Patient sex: F
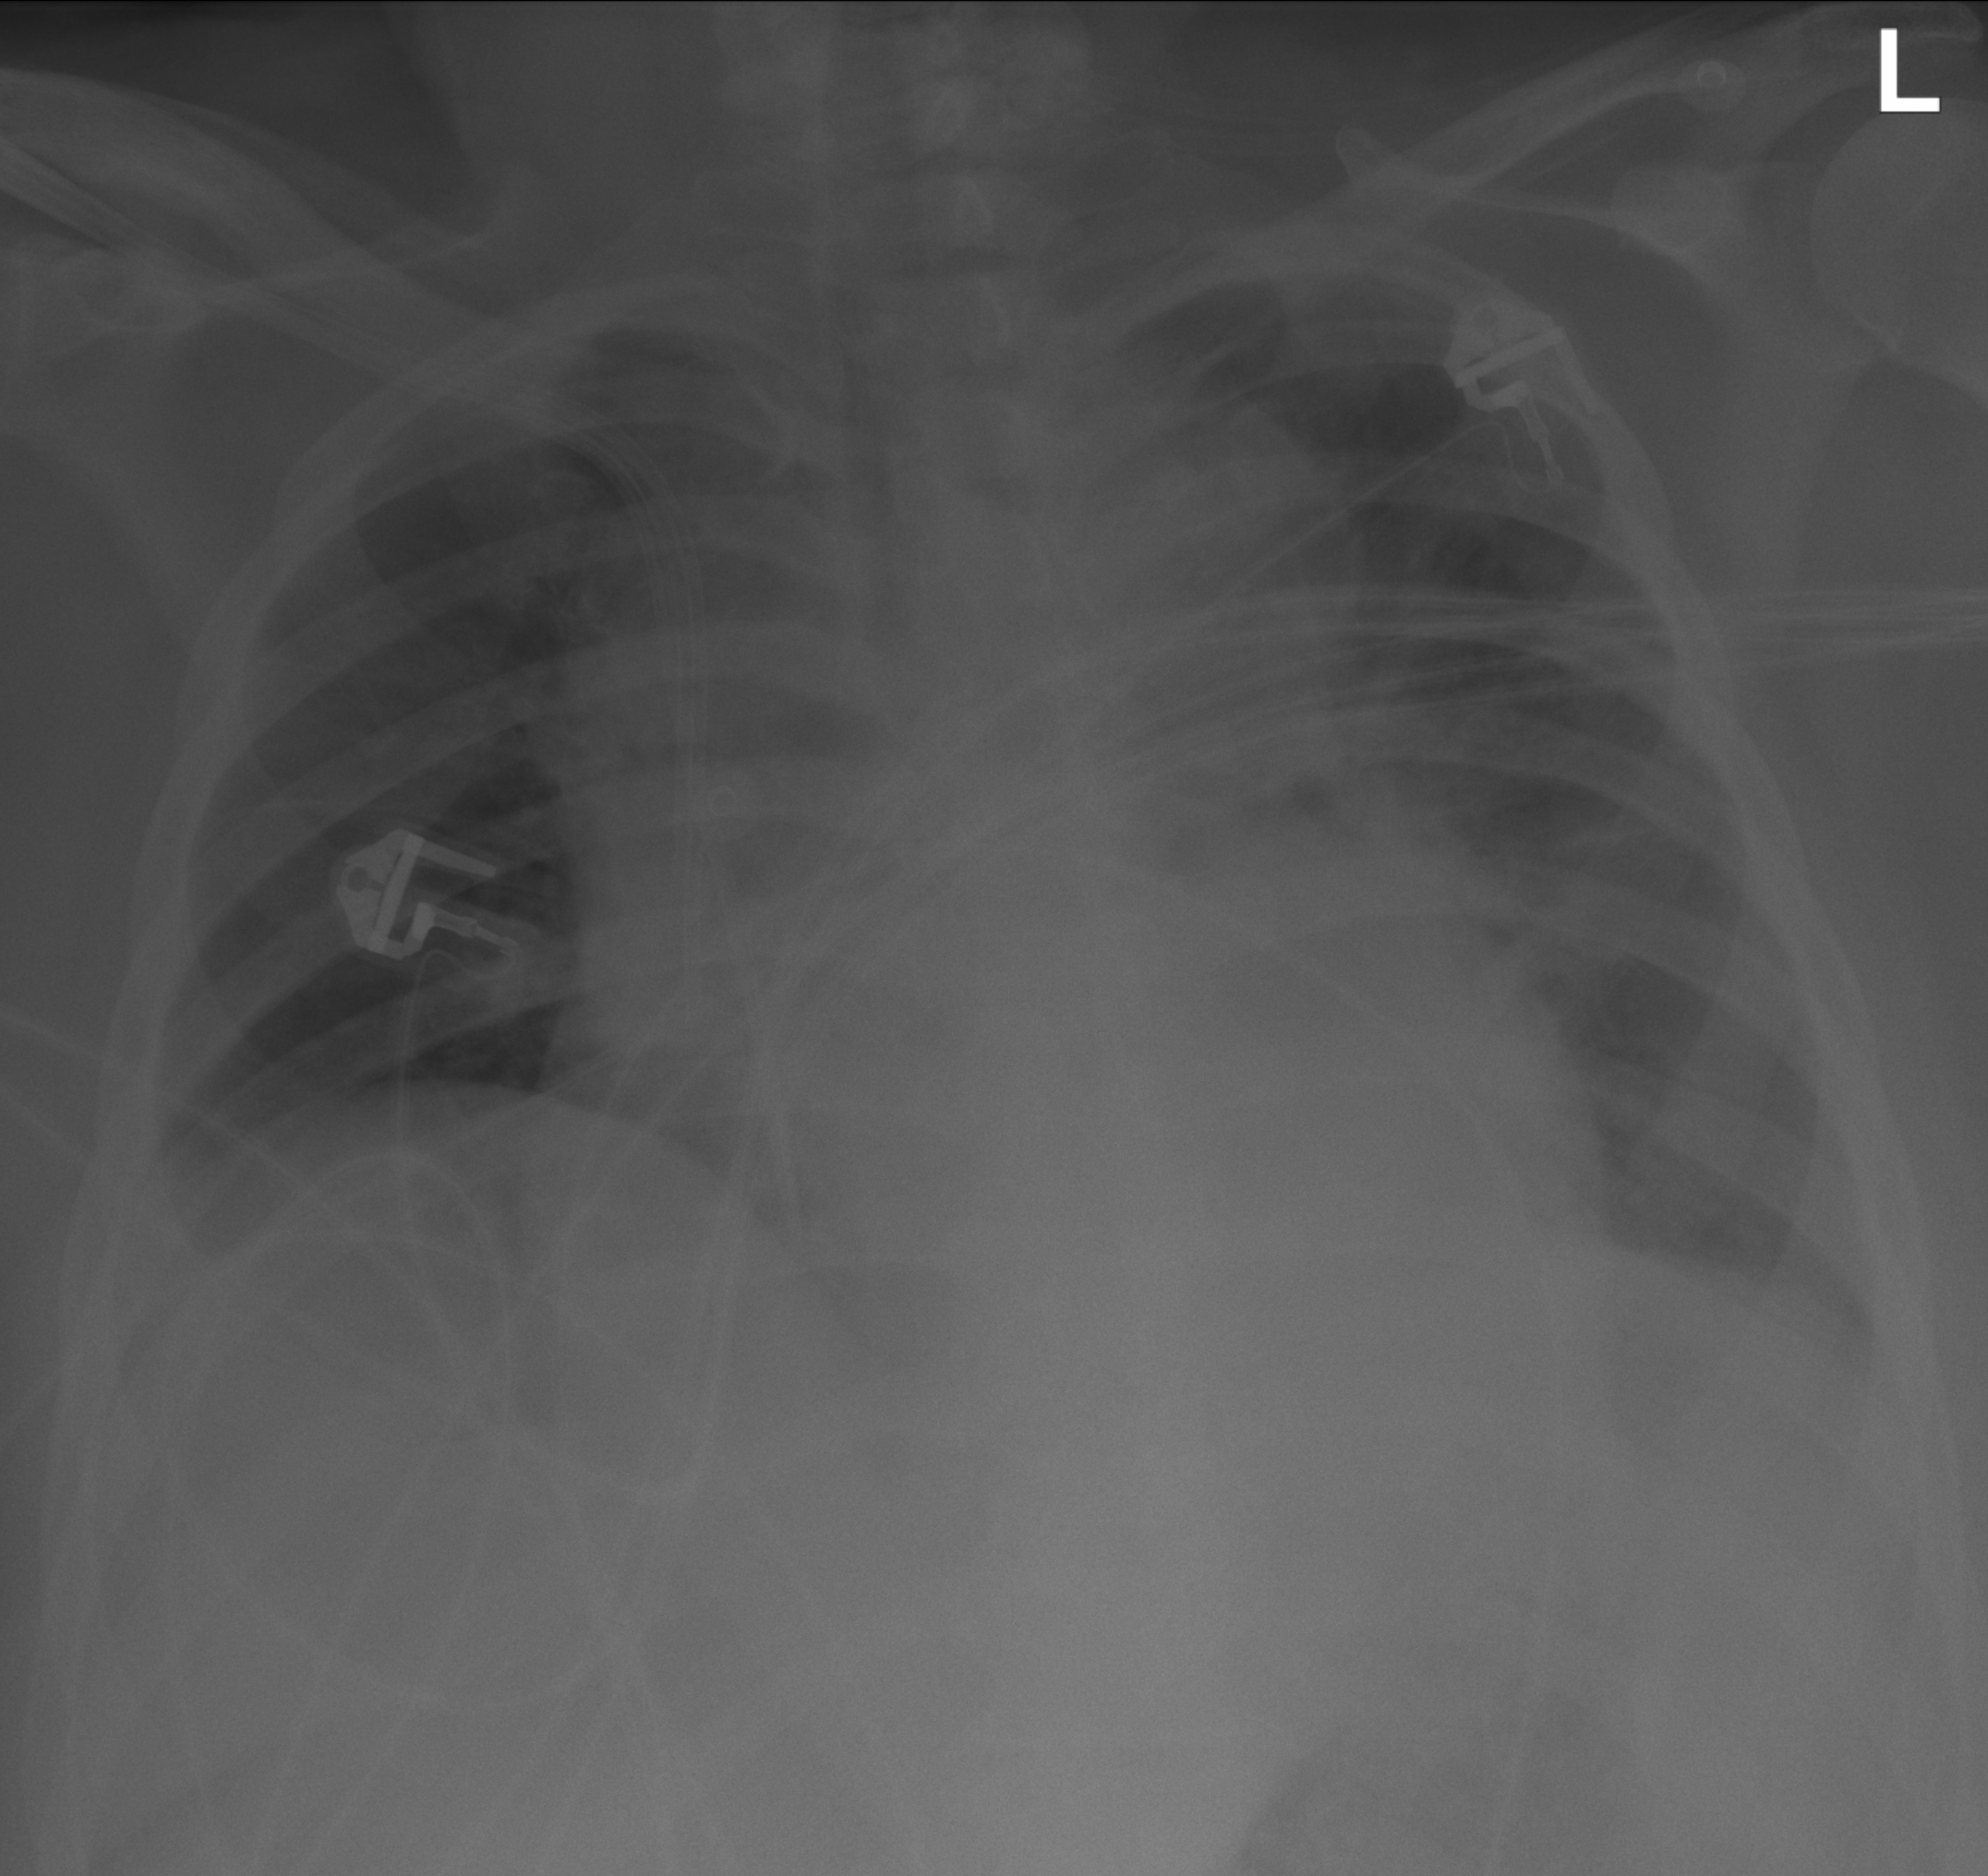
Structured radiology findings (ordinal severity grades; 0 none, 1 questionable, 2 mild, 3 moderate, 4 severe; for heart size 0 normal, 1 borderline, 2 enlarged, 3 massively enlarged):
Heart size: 0
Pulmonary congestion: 0
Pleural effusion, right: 0
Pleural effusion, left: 2
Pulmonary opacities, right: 0
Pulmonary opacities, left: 0
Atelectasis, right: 0
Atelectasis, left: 0